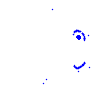
Particle: kaon